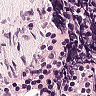
Metastatic tissue present: no